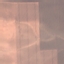
Land use / land cover class: AnnualCrop